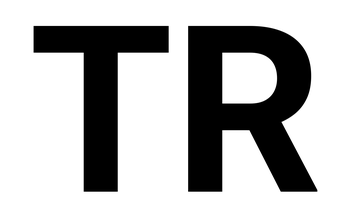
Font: Roboto_Bold